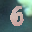
Label: 6